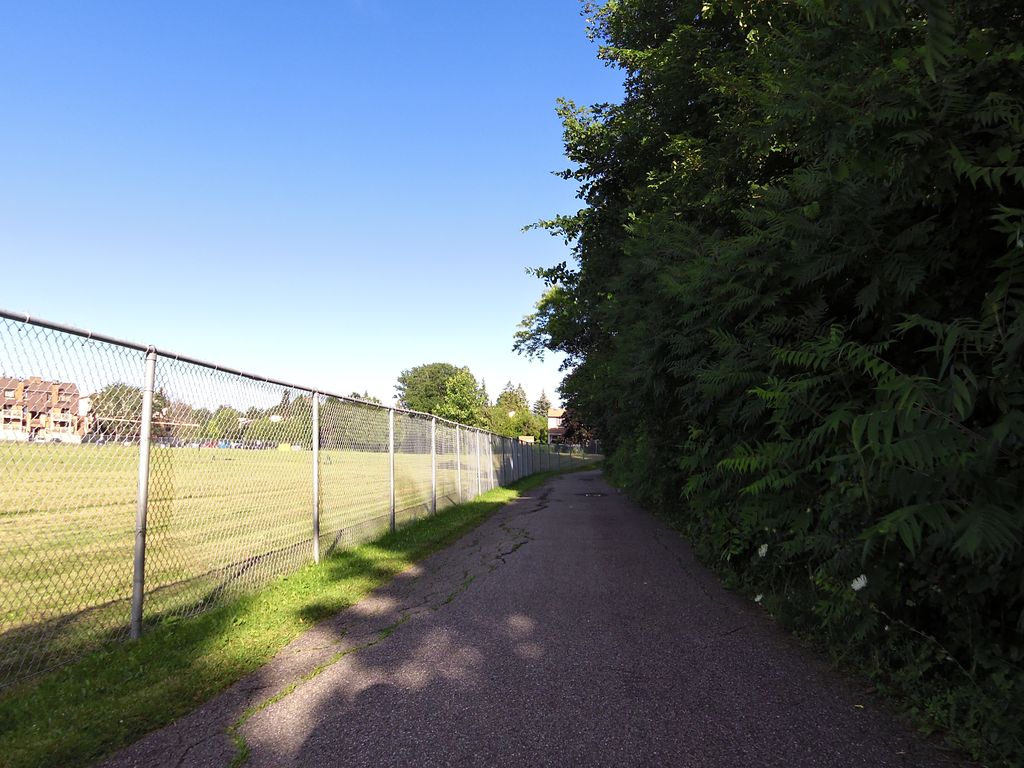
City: ottawa-gatineau